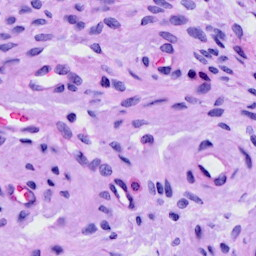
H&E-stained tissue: Cervix